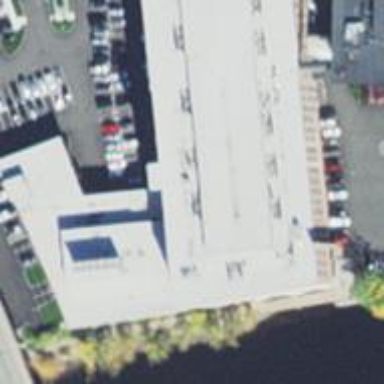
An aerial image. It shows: Building.